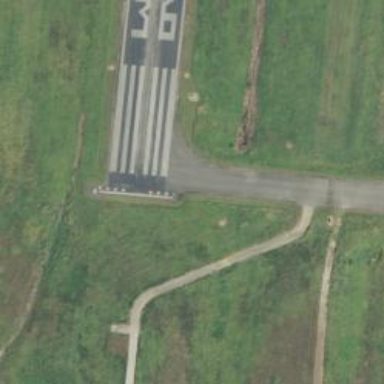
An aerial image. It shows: View of taxiway at the airport.